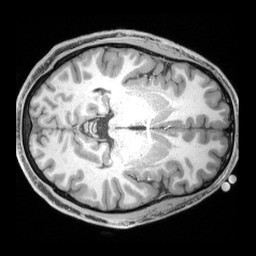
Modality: T1w
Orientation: axial
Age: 27
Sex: male
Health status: healthy
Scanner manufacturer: siemens
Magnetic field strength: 3 T
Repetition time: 2.4 s
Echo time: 0.00194 s